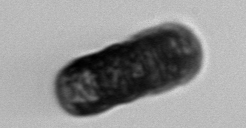
Label: Paralia_sulcata